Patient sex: M
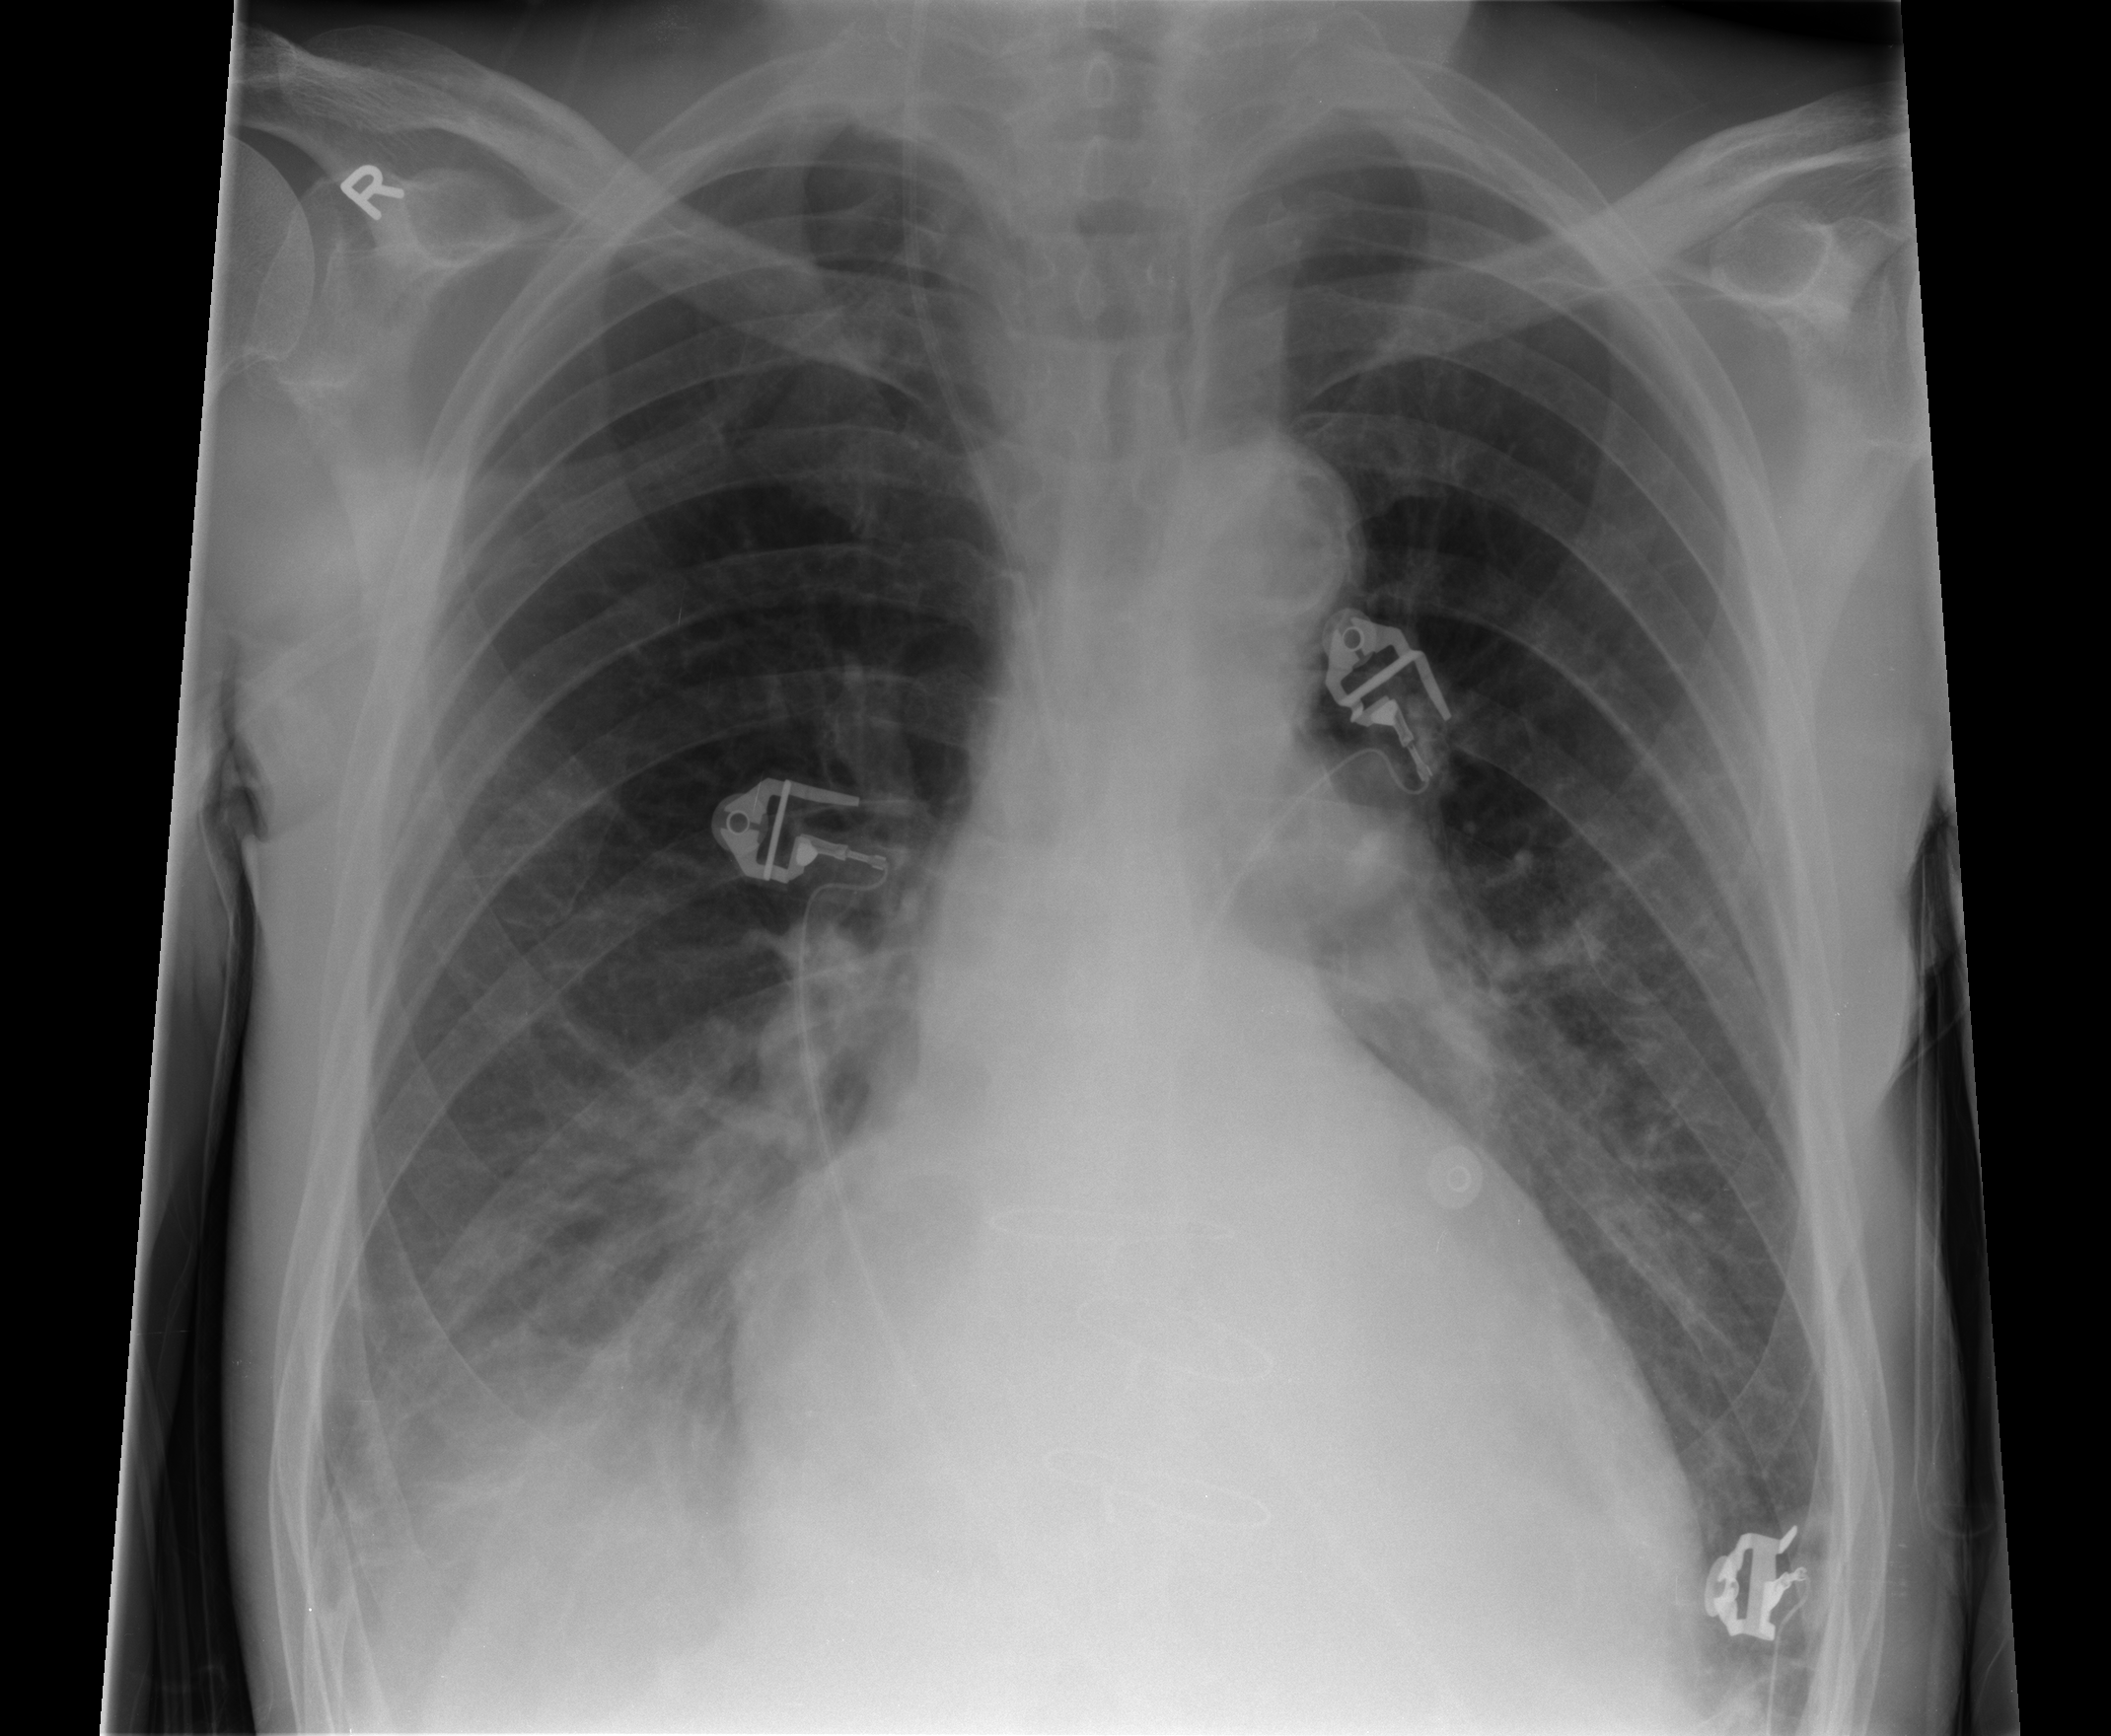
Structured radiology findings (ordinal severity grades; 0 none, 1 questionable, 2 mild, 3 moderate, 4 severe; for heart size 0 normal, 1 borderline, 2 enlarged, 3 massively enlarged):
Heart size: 2
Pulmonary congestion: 0
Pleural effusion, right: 1
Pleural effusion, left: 0
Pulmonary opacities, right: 1
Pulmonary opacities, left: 0
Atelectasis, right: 3
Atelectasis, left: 2